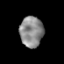
Tissue: prostate
Cell type: Myeloid cells
Senescence score: 0.7939
Nuclear area (px): 697
Mean DAPI intensity: 138.162